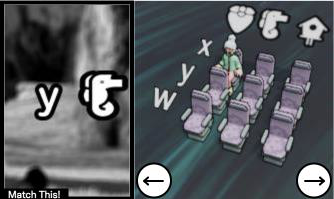
Task: seats
Answer: no